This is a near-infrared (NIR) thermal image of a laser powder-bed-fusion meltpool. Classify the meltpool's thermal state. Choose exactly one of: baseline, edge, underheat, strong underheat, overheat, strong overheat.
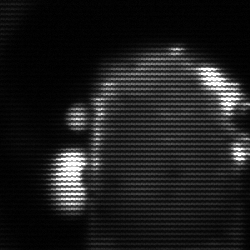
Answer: baseline